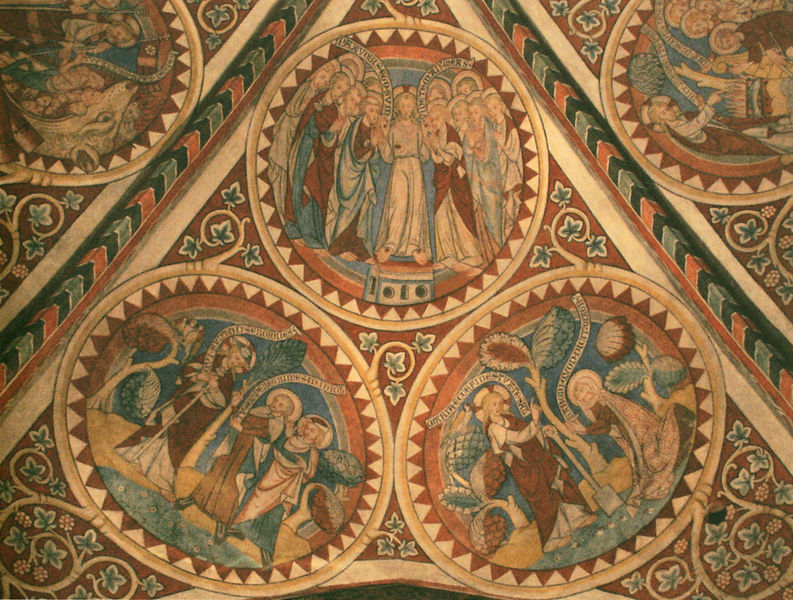
Titel: Nonnenchor
Institution: Wienhausen, Kloster
Schlagwörter: baum, blätter, wolf, dreieck, frauen, gelb, grün, blumen, braun, männer, orange, blüten, rot, muster, ornament, alt, bibel, rahmen, kirche, gewand, decke, blatt, pflanzen, kreis, rund, engel, ranken, schrift, farbe, kuh, figuren, kirchen, kreise, mosaik, zwickel, heiligenschein, efeu, christus, jesus, mittelalter, fresken, heilige, fresko, szenen, christentum, spaten, deckenmalerei, schriftrollen, medaillons, apostel, glb, spruchbänder, vignetten, geb, sprechblasen, schippe, sprücke